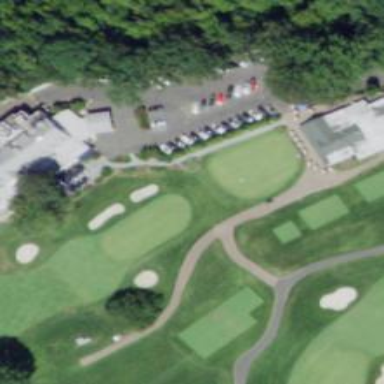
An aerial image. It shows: Golf hole.